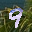
Label: 9